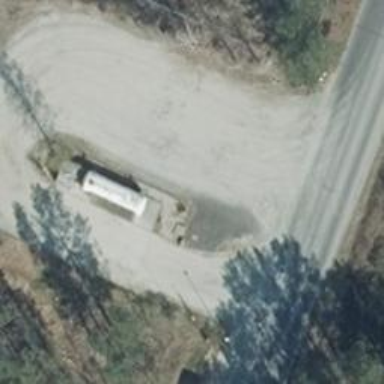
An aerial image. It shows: Fuel station.